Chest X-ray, PA view. Patient: 19 years old, sex F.
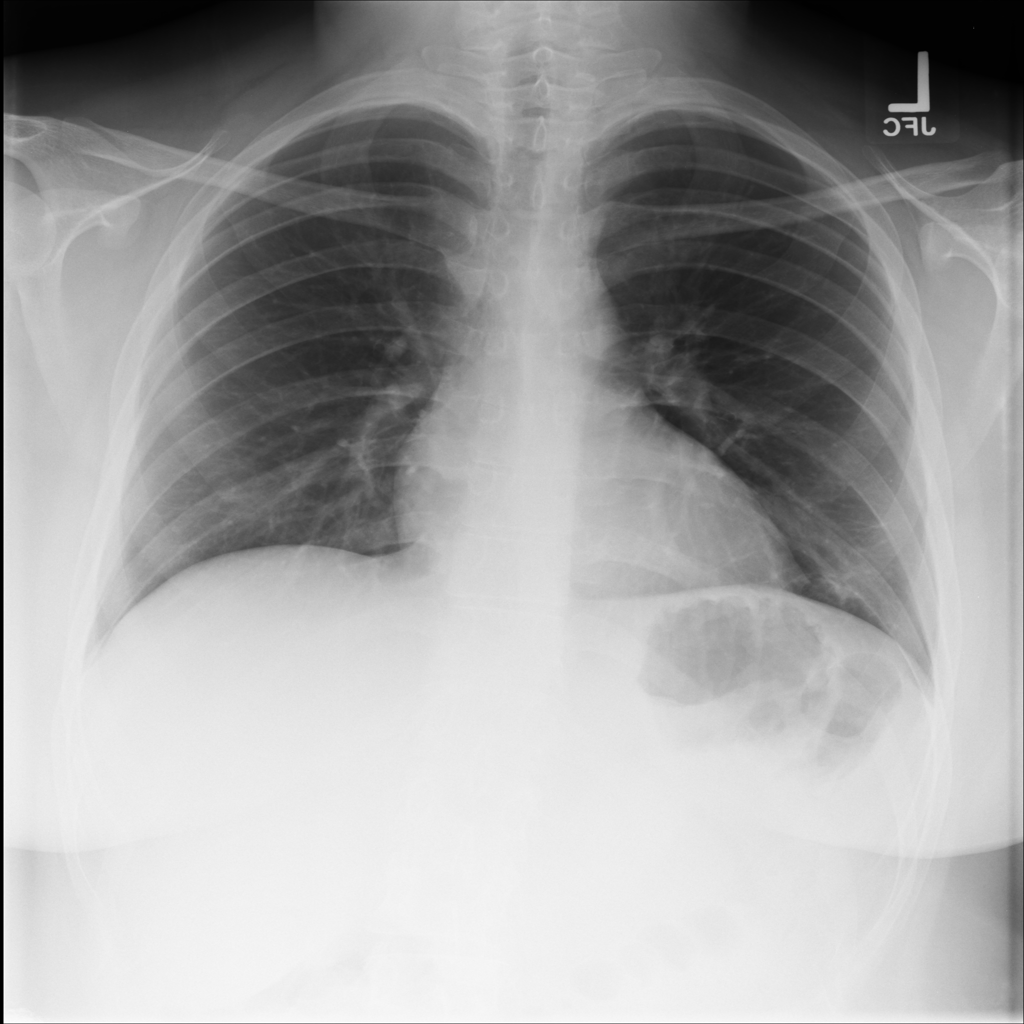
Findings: No Finding